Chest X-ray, PA view. Patient: 16 years old, sex M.
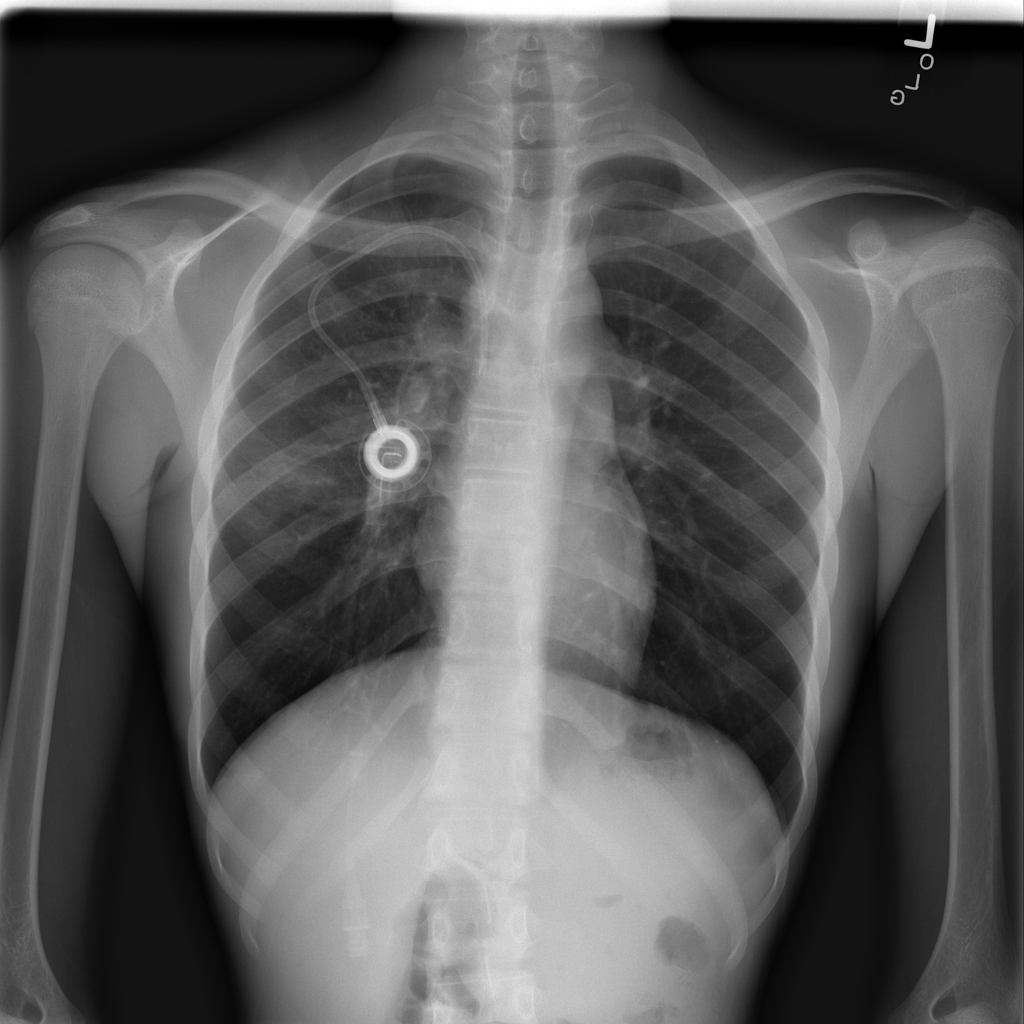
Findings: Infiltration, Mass